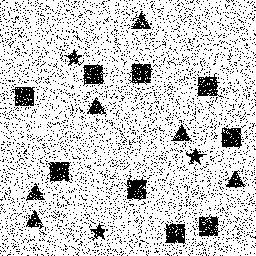
Squares: 9
Triangles: 6
Stars: 3
Total shapes: 18